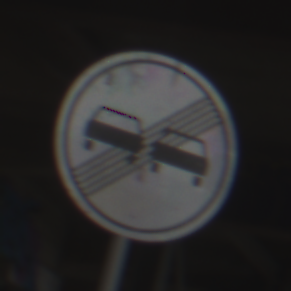
Verkehrszeichen: EndeUeberholverbot
Umgebung: Roofed, Special
Tageszeit: Midday
Wetter: Overcast
Licht: Natural
Jahreszeit: NotSpecified
Kontrast: MediumContrast